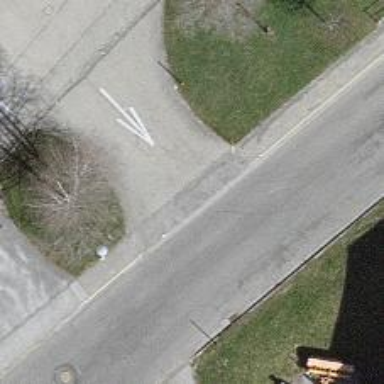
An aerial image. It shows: Unmarked road crossing.